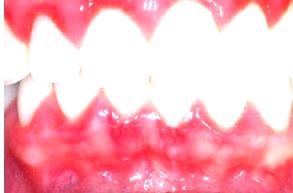
Condition: Gingivitis